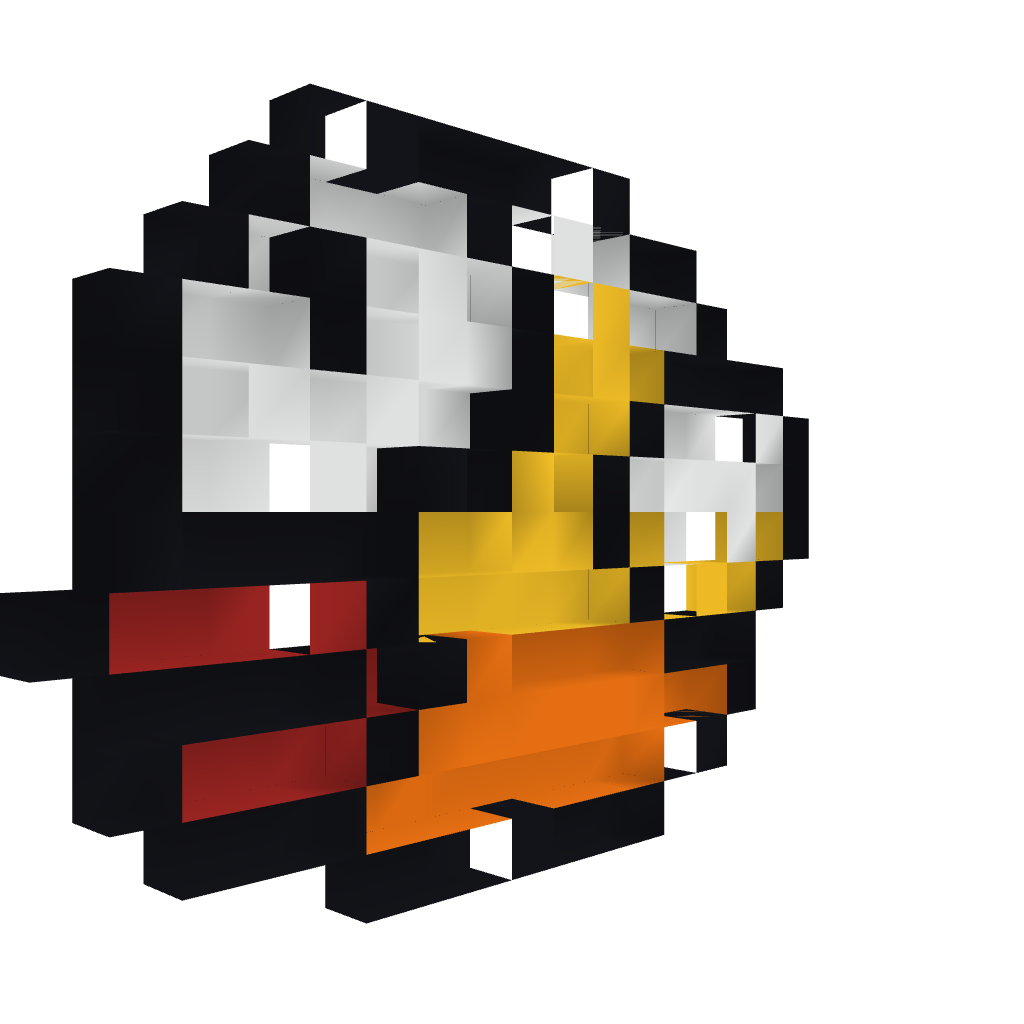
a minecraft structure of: Flappy bird